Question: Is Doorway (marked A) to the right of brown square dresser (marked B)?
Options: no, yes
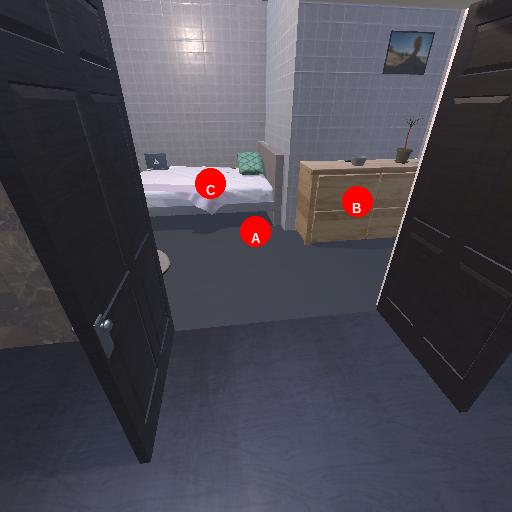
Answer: no